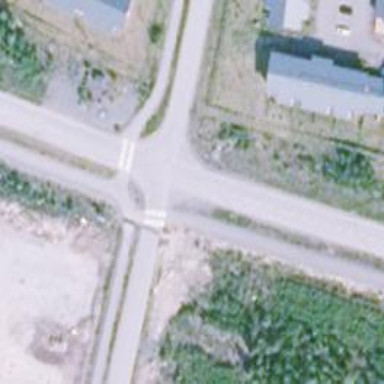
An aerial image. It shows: Road with "give way" sign.